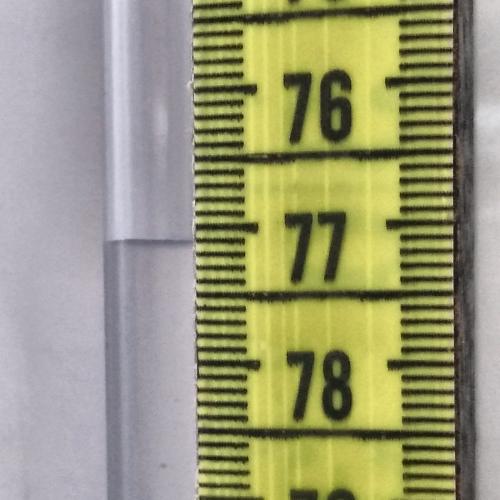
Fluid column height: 77.1 cm